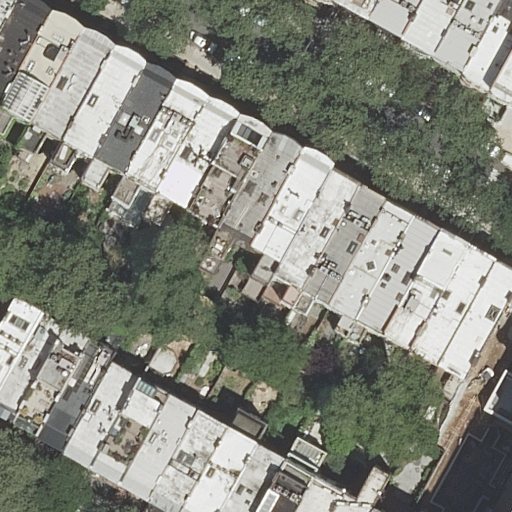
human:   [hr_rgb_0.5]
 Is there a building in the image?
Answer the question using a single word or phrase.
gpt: yes

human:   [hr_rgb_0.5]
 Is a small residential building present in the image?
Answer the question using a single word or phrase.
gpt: yes

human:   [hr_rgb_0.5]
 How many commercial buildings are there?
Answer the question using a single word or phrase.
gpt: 0

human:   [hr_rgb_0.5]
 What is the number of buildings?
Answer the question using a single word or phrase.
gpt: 40

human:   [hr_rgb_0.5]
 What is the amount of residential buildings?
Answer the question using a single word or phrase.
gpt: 40

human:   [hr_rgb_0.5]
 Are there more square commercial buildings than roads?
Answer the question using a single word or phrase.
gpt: no

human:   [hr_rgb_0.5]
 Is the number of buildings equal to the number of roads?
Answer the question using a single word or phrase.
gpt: no

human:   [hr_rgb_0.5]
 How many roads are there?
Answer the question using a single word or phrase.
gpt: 2

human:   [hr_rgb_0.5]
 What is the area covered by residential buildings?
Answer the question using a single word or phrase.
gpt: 4616m2

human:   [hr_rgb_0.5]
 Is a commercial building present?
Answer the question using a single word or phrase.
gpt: no

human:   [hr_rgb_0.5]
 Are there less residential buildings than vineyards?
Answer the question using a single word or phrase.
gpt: no

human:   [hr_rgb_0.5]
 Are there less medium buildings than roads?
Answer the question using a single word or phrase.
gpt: no

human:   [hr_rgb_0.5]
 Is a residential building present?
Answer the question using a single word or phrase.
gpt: yes

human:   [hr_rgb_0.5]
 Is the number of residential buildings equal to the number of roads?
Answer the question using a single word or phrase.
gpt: no

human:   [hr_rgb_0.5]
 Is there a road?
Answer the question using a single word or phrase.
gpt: yes

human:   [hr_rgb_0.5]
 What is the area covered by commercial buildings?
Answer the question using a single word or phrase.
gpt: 0m2

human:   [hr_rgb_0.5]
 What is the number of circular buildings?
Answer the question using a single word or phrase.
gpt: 0

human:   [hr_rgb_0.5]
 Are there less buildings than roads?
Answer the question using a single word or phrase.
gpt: no

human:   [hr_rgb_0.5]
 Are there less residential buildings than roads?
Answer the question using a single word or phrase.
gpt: no

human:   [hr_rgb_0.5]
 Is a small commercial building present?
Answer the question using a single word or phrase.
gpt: no

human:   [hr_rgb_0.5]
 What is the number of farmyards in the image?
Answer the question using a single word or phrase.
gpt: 0

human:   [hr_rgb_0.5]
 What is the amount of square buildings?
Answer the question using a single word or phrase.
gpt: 0

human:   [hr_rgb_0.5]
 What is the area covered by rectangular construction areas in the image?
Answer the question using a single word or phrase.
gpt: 0m2

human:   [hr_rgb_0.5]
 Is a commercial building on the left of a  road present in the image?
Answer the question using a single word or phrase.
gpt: no

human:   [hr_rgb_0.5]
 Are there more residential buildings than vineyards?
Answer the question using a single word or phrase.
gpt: yes

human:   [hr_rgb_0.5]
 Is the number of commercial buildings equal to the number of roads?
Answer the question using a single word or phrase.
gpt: no

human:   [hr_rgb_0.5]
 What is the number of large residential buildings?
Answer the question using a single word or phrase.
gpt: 0

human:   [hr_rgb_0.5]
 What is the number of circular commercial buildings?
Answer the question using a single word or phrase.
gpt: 0

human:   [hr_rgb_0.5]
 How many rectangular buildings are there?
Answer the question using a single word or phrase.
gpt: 26

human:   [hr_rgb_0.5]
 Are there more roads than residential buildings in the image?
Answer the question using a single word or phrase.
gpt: no

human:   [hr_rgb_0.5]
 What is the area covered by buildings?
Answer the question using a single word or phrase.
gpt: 4616m2

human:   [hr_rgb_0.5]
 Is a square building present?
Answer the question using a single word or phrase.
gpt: no

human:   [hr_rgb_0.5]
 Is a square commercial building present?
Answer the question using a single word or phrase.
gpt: no

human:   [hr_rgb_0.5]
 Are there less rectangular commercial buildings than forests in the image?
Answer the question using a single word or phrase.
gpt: no

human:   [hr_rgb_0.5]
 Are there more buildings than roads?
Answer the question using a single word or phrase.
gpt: yes

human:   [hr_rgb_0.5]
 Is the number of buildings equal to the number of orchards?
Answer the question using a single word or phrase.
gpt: no

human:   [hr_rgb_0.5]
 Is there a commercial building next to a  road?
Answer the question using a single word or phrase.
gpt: no

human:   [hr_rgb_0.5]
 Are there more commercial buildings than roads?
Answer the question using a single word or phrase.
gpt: no

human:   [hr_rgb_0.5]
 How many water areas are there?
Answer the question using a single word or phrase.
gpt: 0

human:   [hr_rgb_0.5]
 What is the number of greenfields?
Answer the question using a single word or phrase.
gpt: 0

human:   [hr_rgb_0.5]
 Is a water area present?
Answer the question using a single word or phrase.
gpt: no

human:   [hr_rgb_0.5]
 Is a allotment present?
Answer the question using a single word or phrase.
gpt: no

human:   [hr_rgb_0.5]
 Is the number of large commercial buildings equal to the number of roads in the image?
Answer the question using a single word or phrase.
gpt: no

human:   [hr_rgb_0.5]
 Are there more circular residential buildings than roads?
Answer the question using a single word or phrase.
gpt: no

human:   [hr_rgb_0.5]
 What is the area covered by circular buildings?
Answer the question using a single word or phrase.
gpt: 0m2

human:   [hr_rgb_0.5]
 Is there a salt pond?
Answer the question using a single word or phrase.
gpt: no

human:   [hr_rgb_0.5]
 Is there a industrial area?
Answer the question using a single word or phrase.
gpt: no

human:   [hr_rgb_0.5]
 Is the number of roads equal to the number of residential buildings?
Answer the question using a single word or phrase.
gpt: no

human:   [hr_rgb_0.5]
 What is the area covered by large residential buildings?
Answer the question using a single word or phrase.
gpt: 0m2

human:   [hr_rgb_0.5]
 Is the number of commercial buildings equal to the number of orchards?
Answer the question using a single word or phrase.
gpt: yes

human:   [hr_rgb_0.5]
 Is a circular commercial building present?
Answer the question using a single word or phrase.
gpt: no

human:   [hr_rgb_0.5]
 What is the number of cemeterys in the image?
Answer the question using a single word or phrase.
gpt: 0

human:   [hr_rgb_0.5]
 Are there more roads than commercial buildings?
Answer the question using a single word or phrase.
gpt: yes

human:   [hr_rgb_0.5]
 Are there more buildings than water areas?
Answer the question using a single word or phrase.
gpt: yes

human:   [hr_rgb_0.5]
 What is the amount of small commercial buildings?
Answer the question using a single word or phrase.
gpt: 0

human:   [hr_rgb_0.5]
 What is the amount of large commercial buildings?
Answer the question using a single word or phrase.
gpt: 0

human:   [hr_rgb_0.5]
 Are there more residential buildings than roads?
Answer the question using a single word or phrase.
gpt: yes

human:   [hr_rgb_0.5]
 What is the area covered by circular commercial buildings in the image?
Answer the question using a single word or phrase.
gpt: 0m2

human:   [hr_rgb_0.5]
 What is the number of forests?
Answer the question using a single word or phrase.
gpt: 0

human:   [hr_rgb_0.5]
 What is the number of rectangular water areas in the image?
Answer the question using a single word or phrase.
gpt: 0

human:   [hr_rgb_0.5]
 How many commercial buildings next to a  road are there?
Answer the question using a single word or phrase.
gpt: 0

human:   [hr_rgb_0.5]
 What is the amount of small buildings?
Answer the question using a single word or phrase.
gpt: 13

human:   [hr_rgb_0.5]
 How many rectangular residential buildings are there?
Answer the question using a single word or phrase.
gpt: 26

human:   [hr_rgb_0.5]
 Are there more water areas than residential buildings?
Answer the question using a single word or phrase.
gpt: no